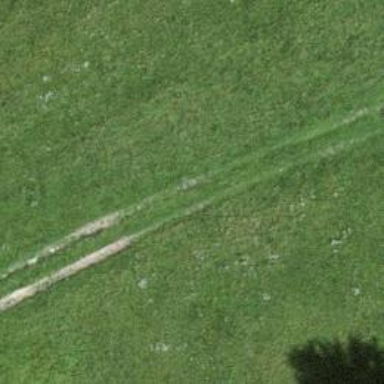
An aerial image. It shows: Path covered with grass.